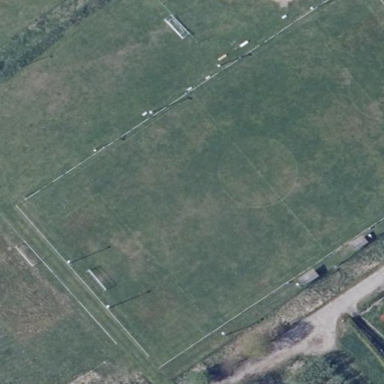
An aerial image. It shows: Soccer pitch for leisureland activities.